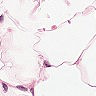
Metastatic tissue present: no